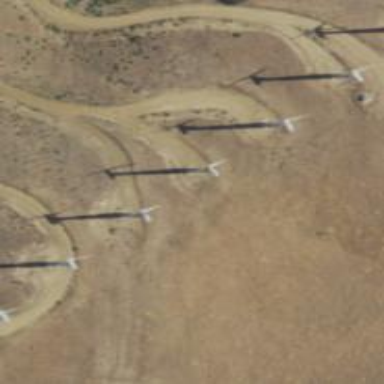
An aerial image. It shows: Wind generator powered by wind turbine.